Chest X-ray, AP view. Patient: 42 years old, sex F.
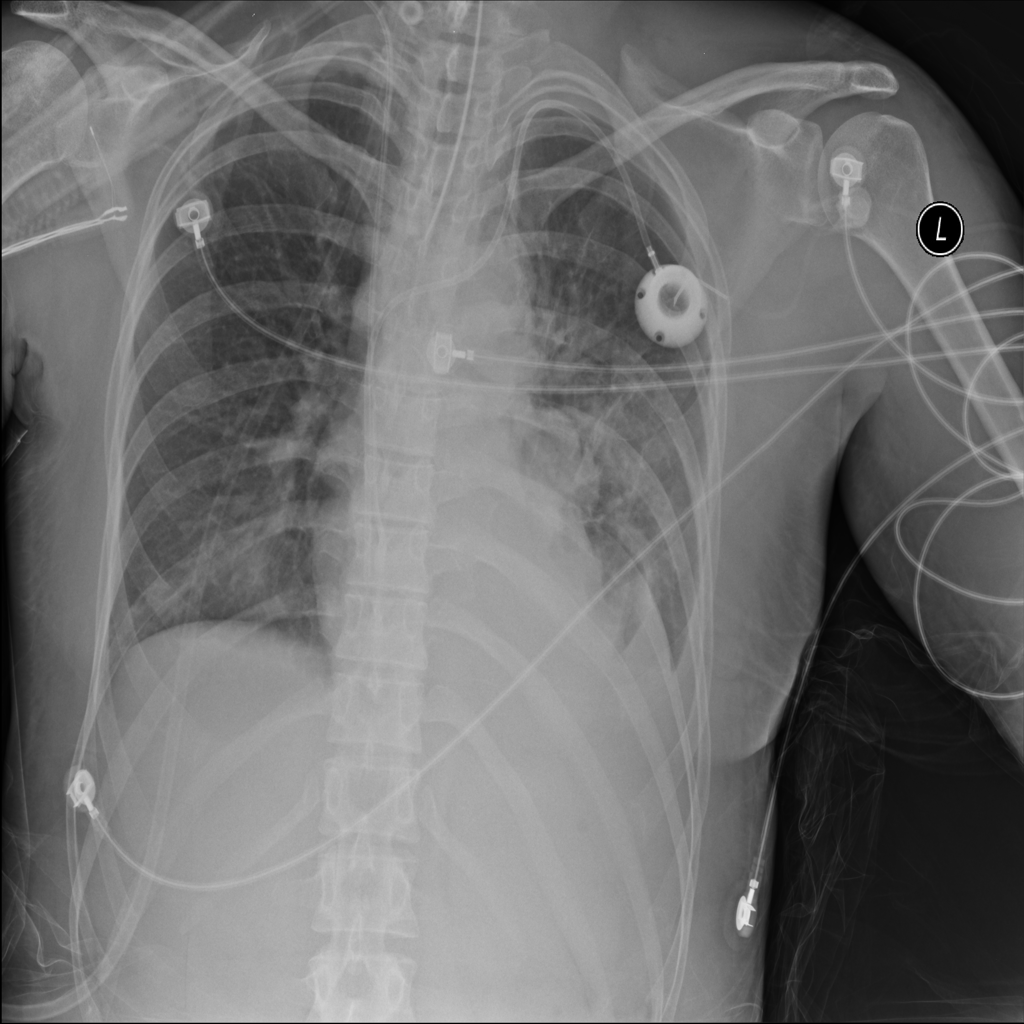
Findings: Effusion, Infiltration